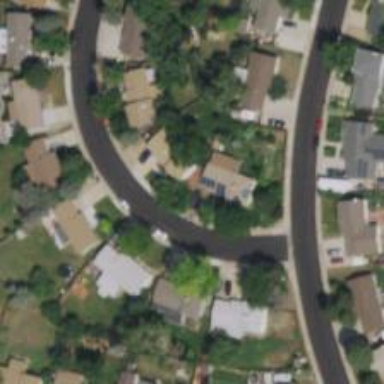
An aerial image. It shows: Residential road.